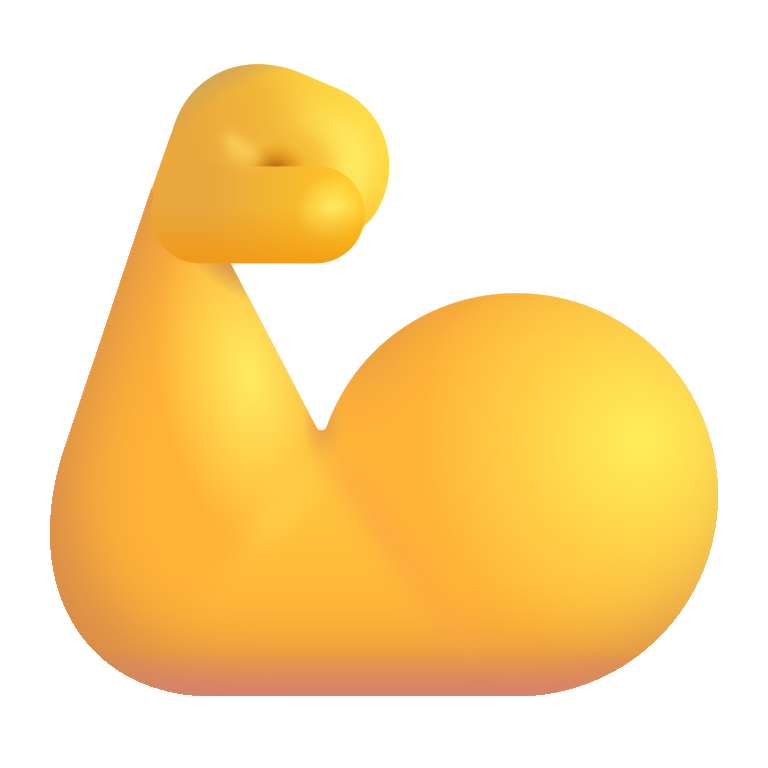
flexed biceps color default